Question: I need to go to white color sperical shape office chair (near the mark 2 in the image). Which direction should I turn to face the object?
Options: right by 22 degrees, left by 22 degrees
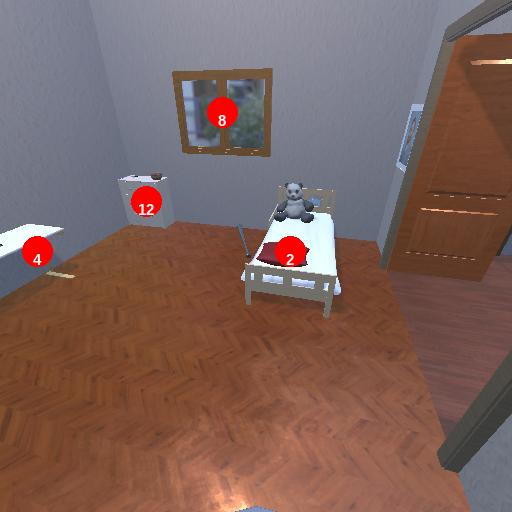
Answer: right by 22 degrees